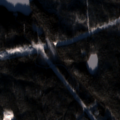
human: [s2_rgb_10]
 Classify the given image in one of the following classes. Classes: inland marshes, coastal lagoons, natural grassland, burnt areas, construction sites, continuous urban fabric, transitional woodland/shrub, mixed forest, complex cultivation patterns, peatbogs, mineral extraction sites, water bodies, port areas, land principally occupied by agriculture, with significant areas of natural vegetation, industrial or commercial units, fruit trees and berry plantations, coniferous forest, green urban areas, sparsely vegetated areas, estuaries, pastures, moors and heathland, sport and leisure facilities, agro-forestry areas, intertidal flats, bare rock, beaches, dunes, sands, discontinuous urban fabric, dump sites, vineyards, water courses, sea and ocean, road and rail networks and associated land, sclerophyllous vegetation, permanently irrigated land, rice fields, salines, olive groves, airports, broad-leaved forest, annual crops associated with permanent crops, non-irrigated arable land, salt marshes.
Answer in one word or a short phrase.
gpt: coniferous forest, mixed forest, transitional woodland/shrub, water bodies